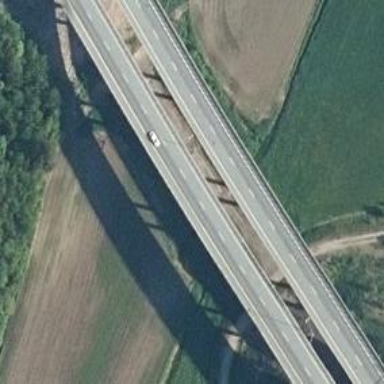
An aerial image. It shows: Asphalt bridge over motorway.